Question: I have a an odd problem with some texturing in opengl:

This scene is comprised of an open box composed of 4 textured quadrics (floor and 3 walls) and some crude mushrooms made from gluSpheres that have been translated, scaled and textured respectively.
If you look specifically at the floor, you'll see that half of the quadric has had it's texture massively warped, I have triple checked the texture coordinates for the floor, and there appears to be nothing wrong with them (as you can see, the other three walls are fine and they follow the same pattern as the floor). This happens with any texture that I use (I'm just using RAW RGB data).
I take my mushrooms out of the scene and the warping goes away, it's really bizzare. Has anyone seen this before? i'm relatively new to opengl, so I didn't know what to look for when I saw this. Thanks in advance.
Edit:
Code for the box:
'''
void drawRoom(void) {
glPushMatrix();
glScalef(10,10,10);
GLuint texture = LoadTextureRAW("cave_two.raw",1);
glEnable(GL_TEXTURE_2D);
glBegin(GL_QUADS);
//Floor
glVertex3f(-1,-1,-1); glTexCoord2f(0,0); glNormal3f(0,1,0);
glVertex3f(1,-1,-1); glTexCoord2f(1,0); glNormal3f(0,1,0);
glVertex3f(1,-1,1); glTexCoord2f(1.0,1.0); glNormal3f(0,1,0);
glVertex3f(-1,-1,1); glTexCoord2f(0.0,1.0); glNormal3f(0,1,0);
//Back wall
glVertex3f(-1,-1,-1); glTexCoord2f(0,0); glNormal3f(0,0,1);
glVertex3f(1,-1,-1); glTexCoord2f(1,0); glNormal3f(0,0,1);
glVertex3f(1,1,-1); glTexCoord2f(1.0,1.0); glNormal3f(0,0,1);
glVertex3f(-1,1,-1); glTexCoord2f(0.0,1.0); glNormal3f(0,0,1);
//Right wall
glVertex3f(1,1,1); glTexCoord2f(0,0); glNormal3f(-1,0,0);
glVertex3f(1,-1,1); glTexCoord2f(1,0); glNormal3f(-1,0,0);
glVertex3f(1,-1,-1); glTexCoord2f(1.0,1.0); glNormal3f(-1,0,0);
glVertex3f(1,1,-1); glTexCoord2f(0.0,1.0); glNormal3f(-1,0,0);
//Left wall
glVertex3f(-1,1,1); glTexCoord2f(0,0); glNormal3f(1,0,0);
glVertex3f(-1,-1,1); glTexCoord2f(1,0); glNormal3f(1,0,0);
glVertex3f(-1,-1,-1); glTexCoord2f(1.0,1.0); glNormal3f(1,0,0);
glVertex3f(-1,1,-1); glTexCoord2f(0.0,1.0); glNormal3f(1,0,0);
glEnd();
glDisable(GL_TEXTURE_2D);
glDeleteTextures( 1, &texture );
glPopMatrix();
}
'''
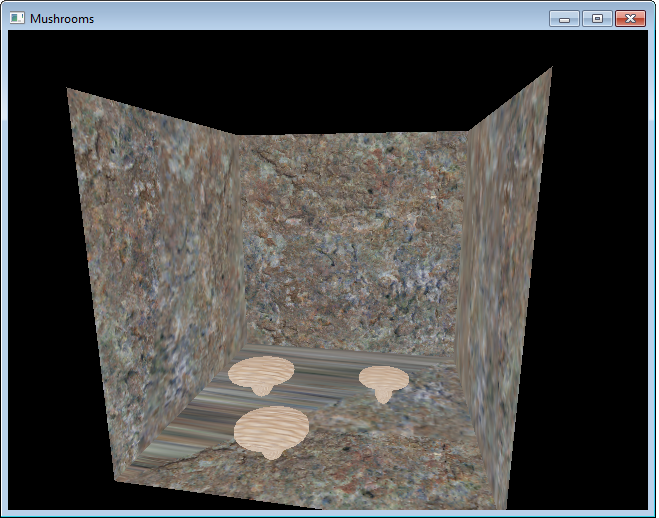
Answer: Without seeing the code, all we can do is wild guesses. Here's mine.
I suspect that you specify a vertex first ('glVertex*'), and the texture coordinates for that vertex second ('glTexCoord*'). This is the wrong way round: the texcoords become part of the state, and get applied to all subsequently drawn vertices. With a texture like this, you wouldn't notice that it is actually 90 degrees rotated.
Furthermore, I suspect you draw the mushrooms first, and the box second. Then, the first vertex of the box receives the texcoord that the last mushroom happened to use on its last vertex, which happened to be wrong. Without the shrooms, it gets the last texcoord from the last box face, which happened to be correct.
You might also want to specify 'GL_LINEAR_MIPMAP_LINEAR' instead of 'GL_LINEAR_MIPMAP_NEAREST' to make the mipmapping artifacts go away, since now there's a clear edge between where the 0th and 1st level mipmap are used.